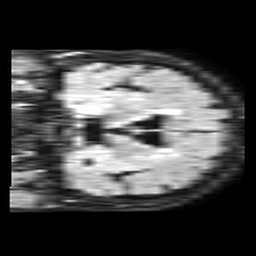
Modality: FLAIR
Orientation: coronal
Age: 54
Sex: male
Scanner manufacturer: philips
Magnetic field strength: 1.5 T
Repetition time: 6 s
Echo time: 0.1025 s